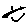
Label: smiley face